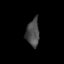
Tissue: skin
Cell type: Epithelial cells
Senescence score: 0.2783
Nuclear area (px): 351
Mean DAPI intensity: 74.316